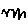
Label: zigzag